Question: In the image below, what does the symbol beside the 'Ladder' class mean? The symbol doesn't appear <URL>.

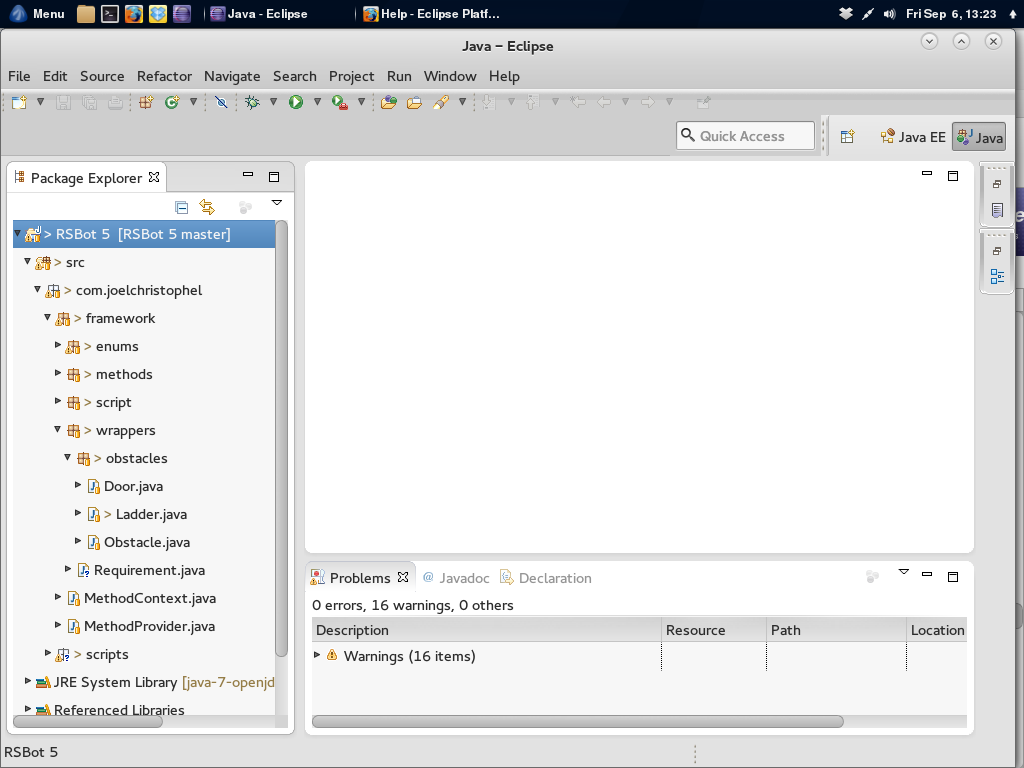
Answer: The '>' before the file name indicates that changes to that file's contents have not yet been committed to a particular source control repository.